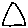
Label: triangle